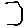
Label: hexagon